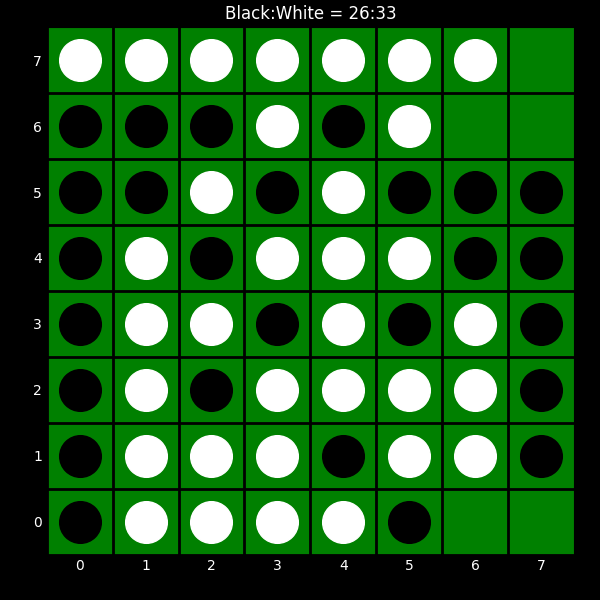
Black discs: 26
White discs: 33